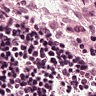
Metastatic tissue present: no